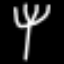
Label: fork